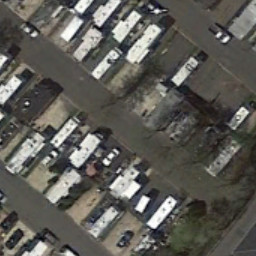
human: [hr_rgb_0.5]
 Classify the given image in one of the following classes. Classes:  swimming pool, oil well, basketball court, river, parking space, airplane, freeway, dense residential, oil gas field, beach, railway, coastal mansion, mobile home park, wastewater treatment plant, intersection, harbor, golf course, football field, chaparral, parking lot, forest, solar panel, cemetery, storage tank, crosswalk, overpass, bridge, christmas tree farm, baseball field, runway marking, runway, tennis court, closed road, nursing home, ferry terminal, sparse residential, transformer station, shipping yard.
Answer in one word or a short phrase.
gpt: mobile home park